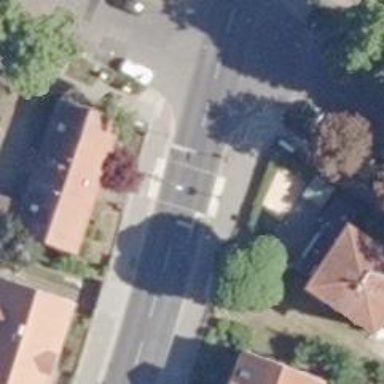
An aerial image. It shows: Road with traffic signals controlling the flow of traffic.